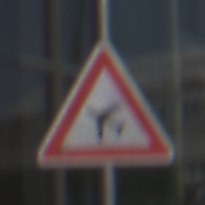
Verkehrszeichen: FlugbetriebRechts
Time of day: MorningAfternoon
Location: Outdoor (Urban)
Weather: PartlyCloudy
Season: NotSpecified
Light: Natural